Field crop: tomato
Growth stage: 1
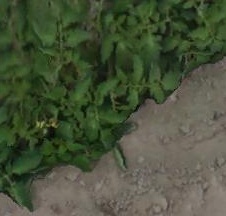
Species: tomato